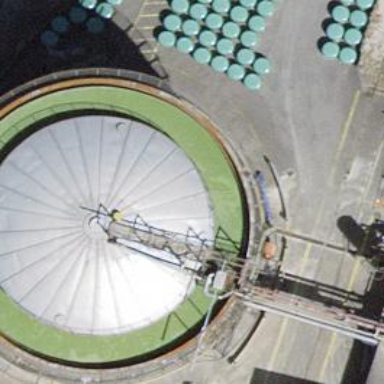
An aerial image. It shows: Storage tank building.